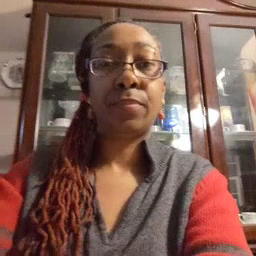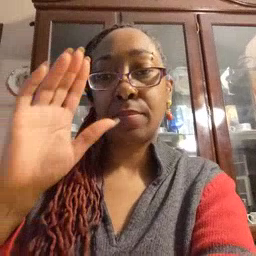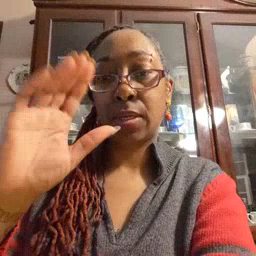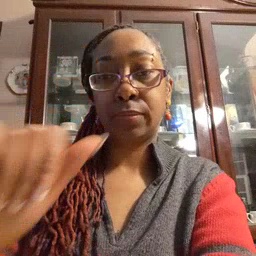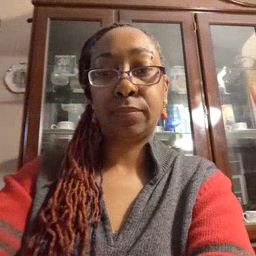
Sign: bye